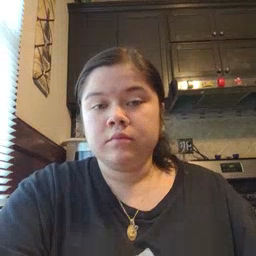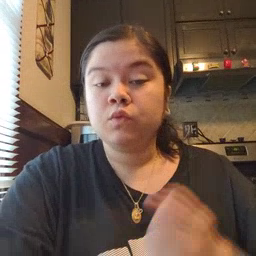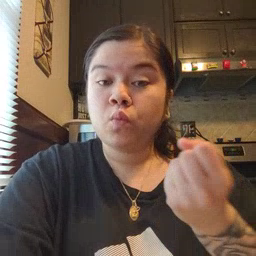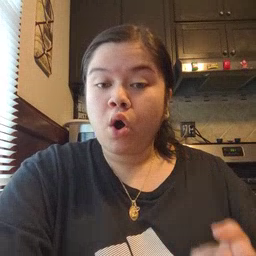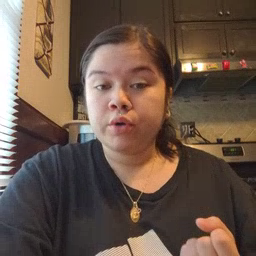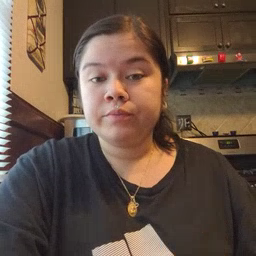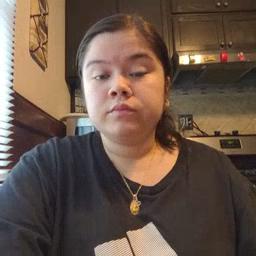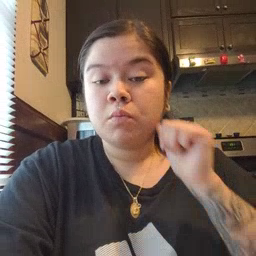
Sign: drawer